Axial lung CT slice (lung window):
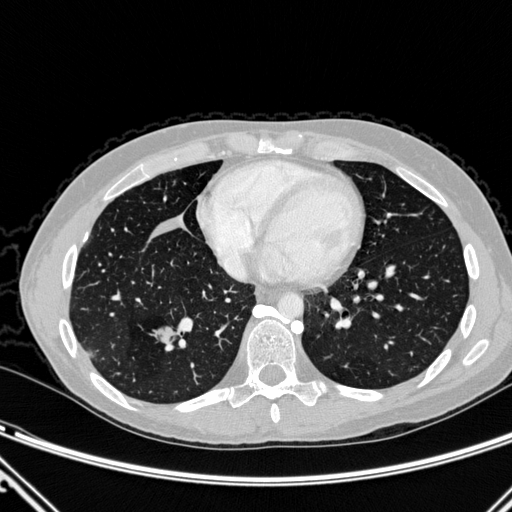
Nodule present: yes
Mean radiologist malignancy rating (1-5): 4.25